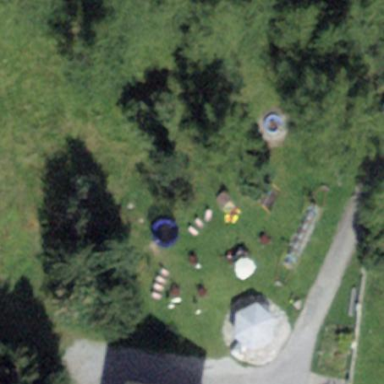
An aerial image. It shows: Playground area for leisure land.